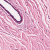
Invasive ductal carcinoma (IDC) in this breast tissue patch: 0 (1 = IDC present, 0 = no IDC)